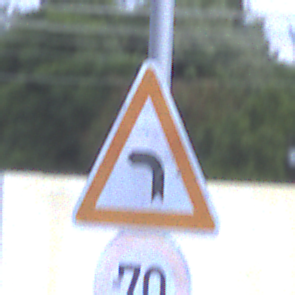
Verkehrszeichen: KurveLinks
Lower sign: Geschwindigkeit70
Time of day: SunriseSunset
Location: Outdoor (Suburban)
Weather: PartlyCloudy
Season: NotSpecified
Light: Natural